Interaction volume radius: 10 \u00c5
Interaction volume height: 50 \u00c5
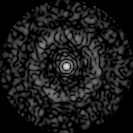
Disorder parameter: 0.844